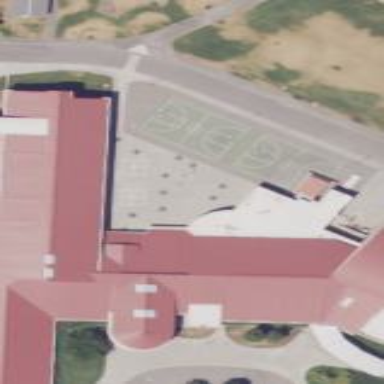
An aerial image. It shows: School building.